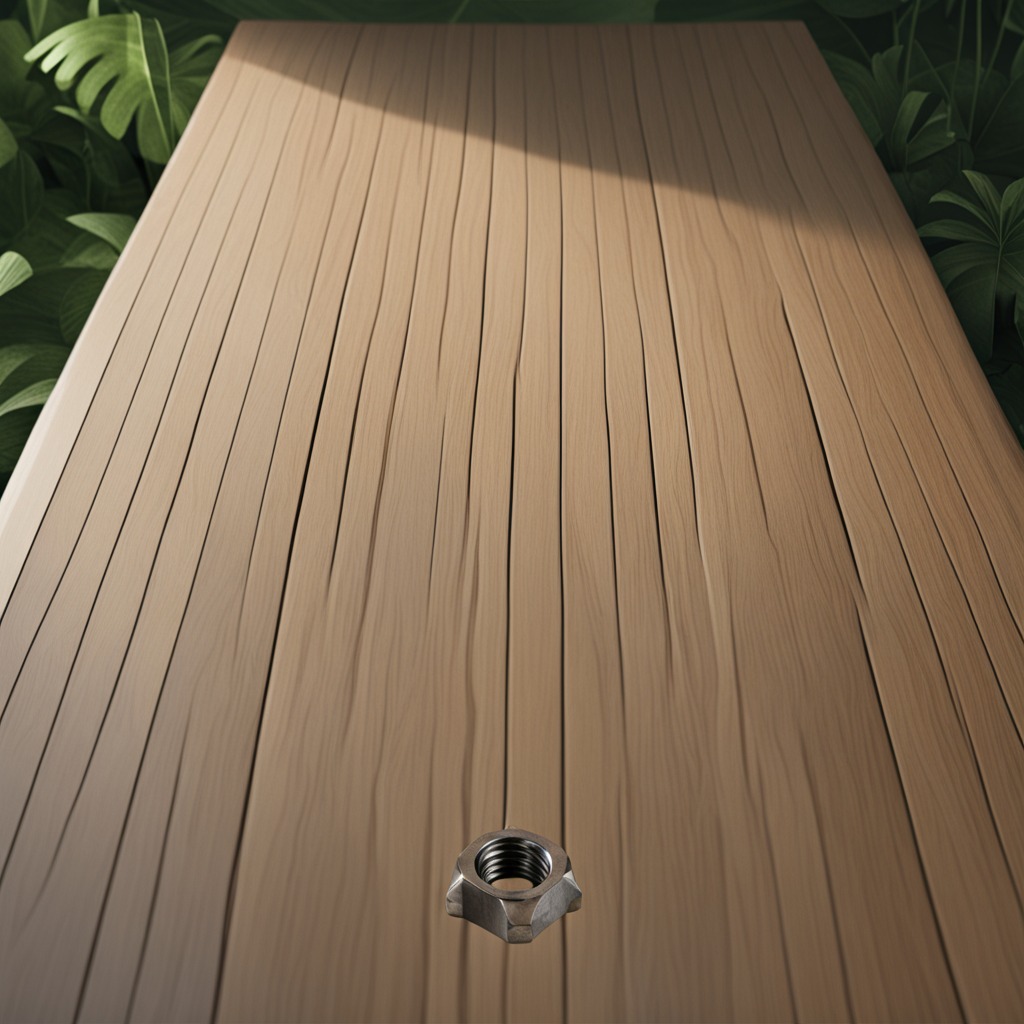
A metal nut is lying on the wooden table.